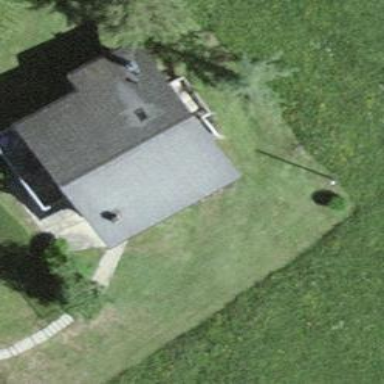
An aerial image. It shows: Simple and straightforward house.